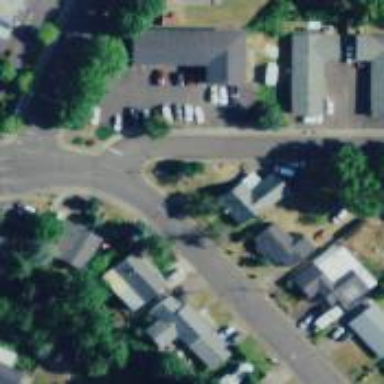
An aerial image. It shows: Residential road with sidewalk on the left.